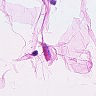
Metastatic tissue present: no